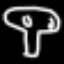
Label: mushroom